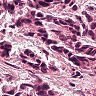
Metastatic tissue present: yes